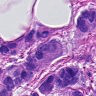
Metastatic tissue present: yes